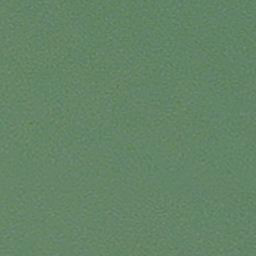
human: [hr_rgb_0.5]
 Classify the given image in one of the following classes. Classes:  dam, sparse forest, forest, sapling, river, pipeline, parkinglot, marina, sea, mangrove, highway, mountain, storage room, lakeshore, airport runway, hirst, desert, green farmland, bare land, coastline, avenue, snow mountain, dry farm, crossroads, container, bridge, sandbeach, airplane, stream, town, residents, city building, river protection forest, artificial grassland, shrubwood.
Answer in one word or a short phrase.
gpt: sea